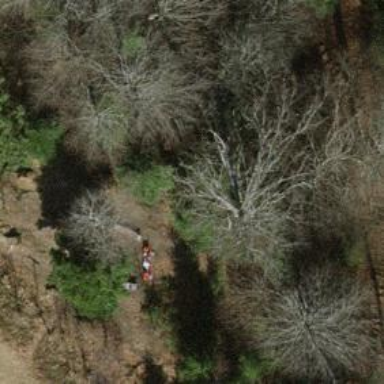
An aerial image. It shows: Picnic site for tourists.